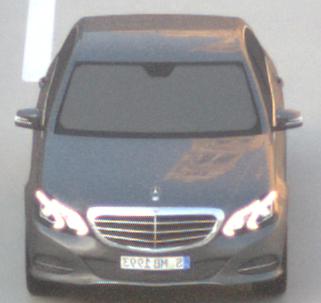
Make: Mercedes-Benz
Model: E 200
Detailed model: E-Class (212) Limousine
Model produced from: 2013/04
Model produced until: 2015/10
Doors: 4
Color: gray
Road condition: dry road
Daytime: sunrise or sunset
Contrast: low contrast